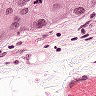
Metastatic tissue present: yes